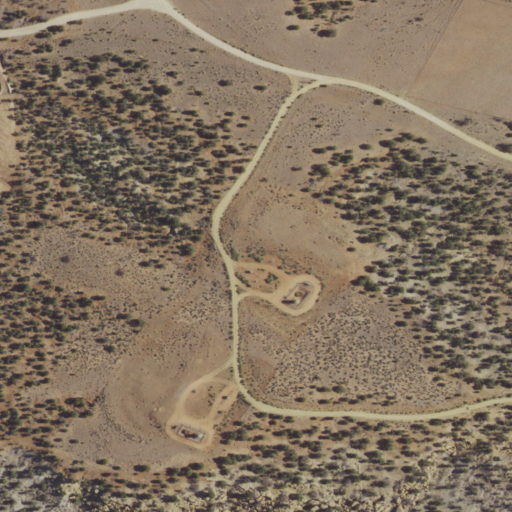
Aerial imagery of mountain in New Mexico named Fourmile Mesa containing shrub and open development